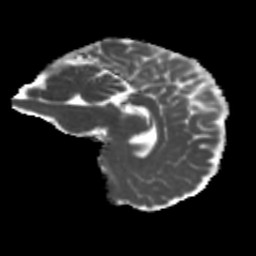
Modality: MD
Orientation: sagittal
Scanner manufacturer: siemens
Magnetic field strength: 3 T
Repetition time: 4 s
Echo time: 0.0594 s